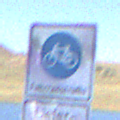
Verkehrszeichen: BeginnFahrradstrasse
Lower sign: BesondereFahrzeugeUndTransportgueter5
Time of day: MorningAfternoon
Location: Outdoor (Nature)
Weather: Clear
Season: NotSpecified
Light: Natural